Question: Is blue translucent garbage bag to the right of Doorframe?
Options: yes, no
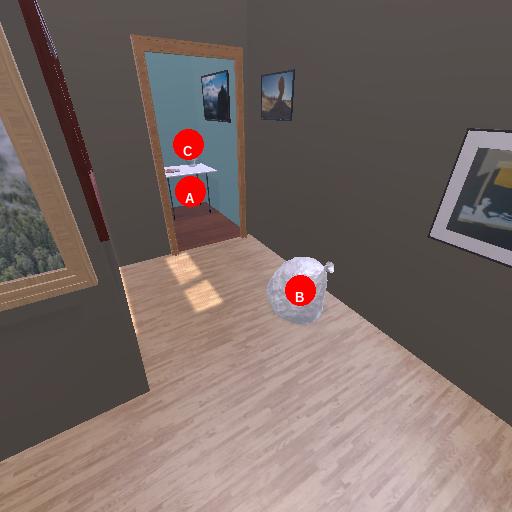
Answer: yes